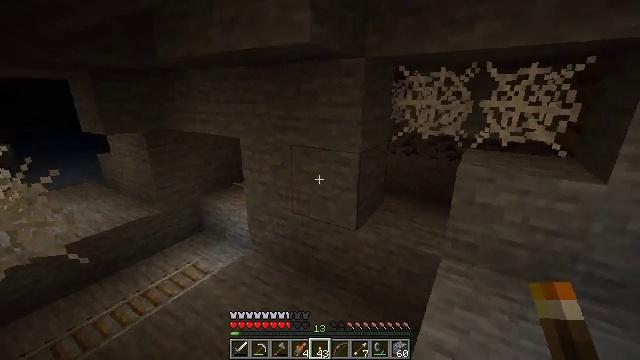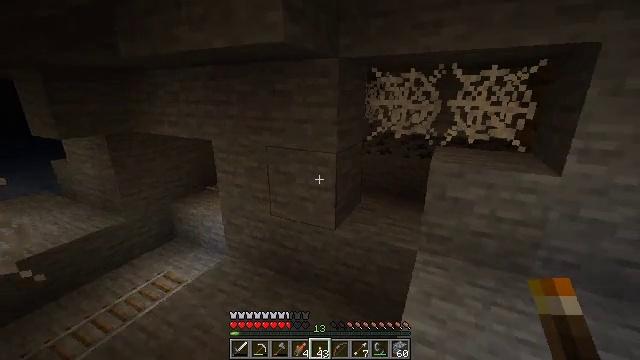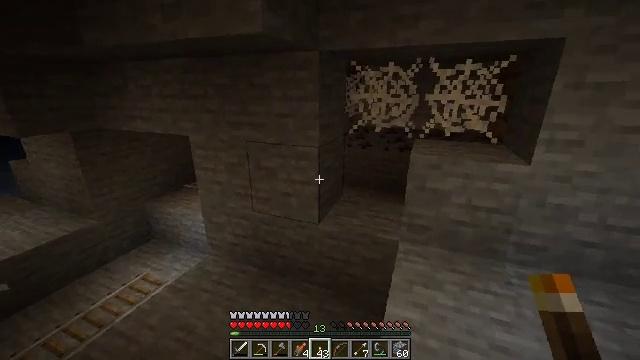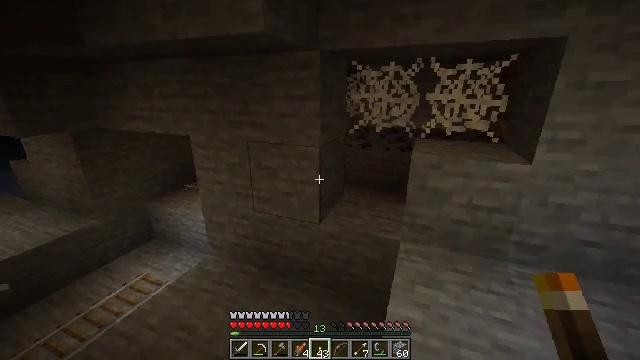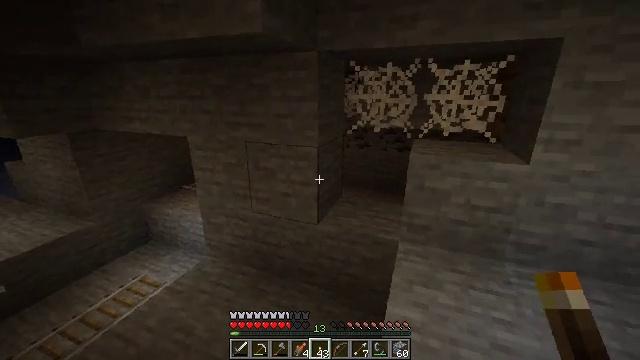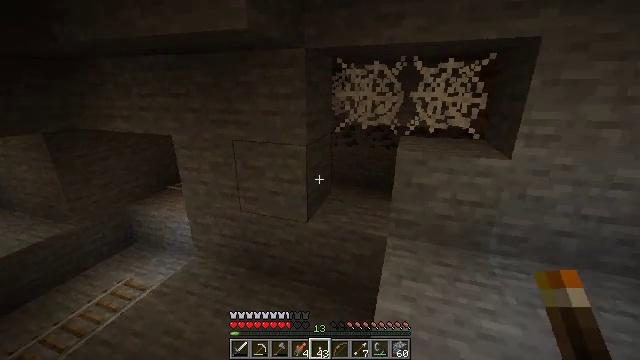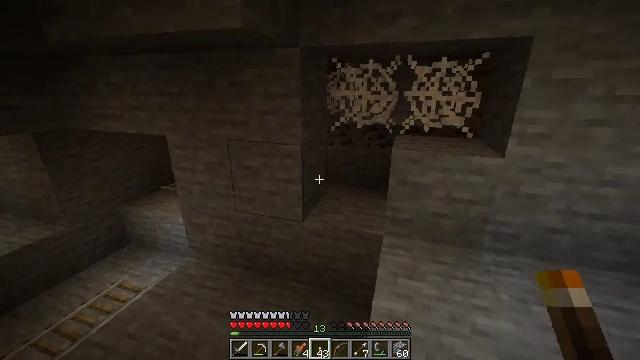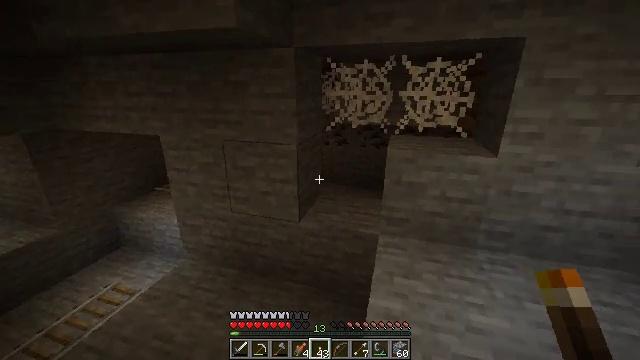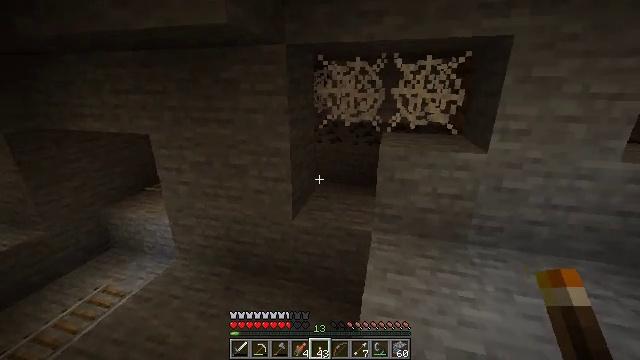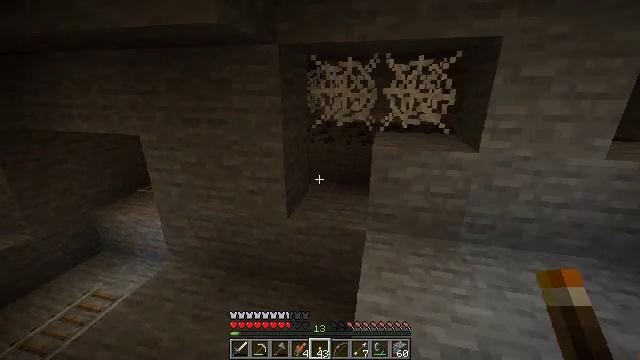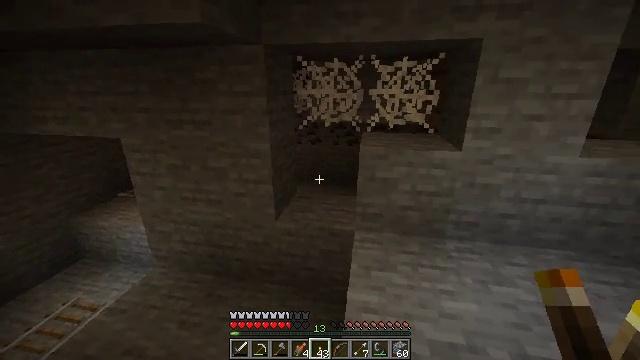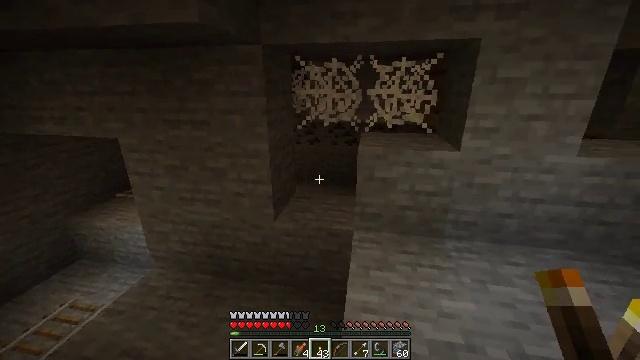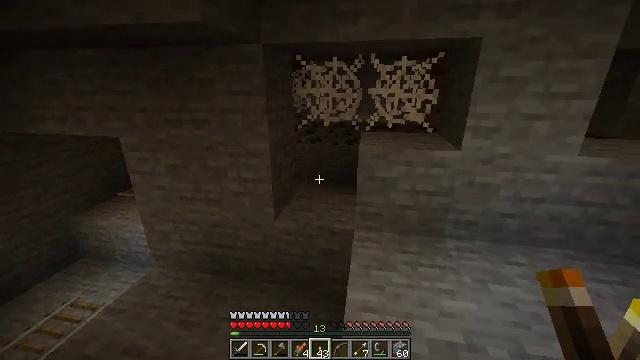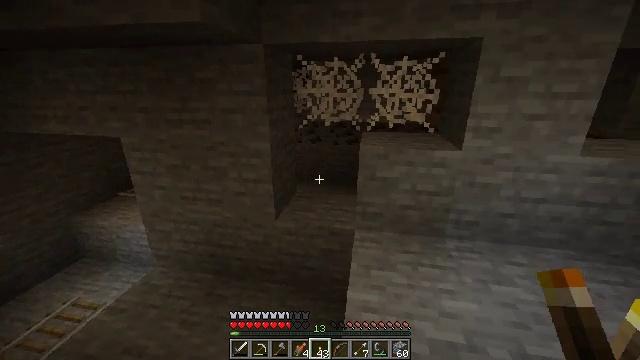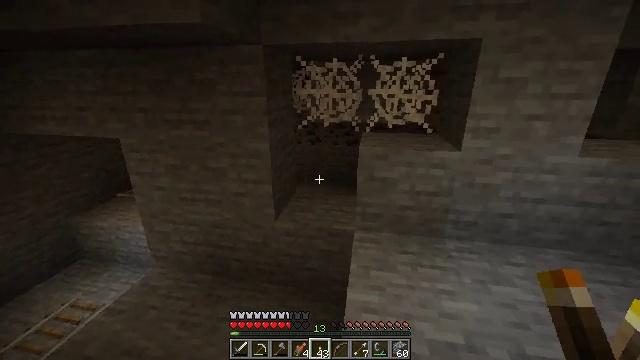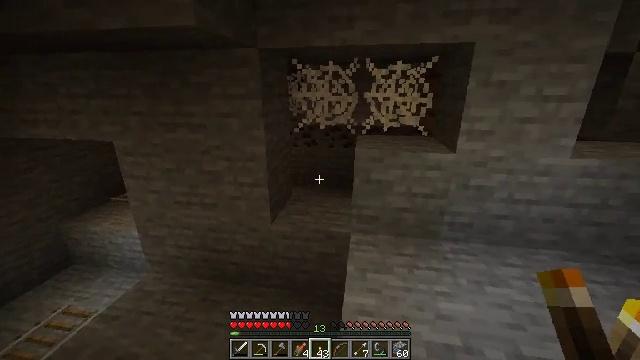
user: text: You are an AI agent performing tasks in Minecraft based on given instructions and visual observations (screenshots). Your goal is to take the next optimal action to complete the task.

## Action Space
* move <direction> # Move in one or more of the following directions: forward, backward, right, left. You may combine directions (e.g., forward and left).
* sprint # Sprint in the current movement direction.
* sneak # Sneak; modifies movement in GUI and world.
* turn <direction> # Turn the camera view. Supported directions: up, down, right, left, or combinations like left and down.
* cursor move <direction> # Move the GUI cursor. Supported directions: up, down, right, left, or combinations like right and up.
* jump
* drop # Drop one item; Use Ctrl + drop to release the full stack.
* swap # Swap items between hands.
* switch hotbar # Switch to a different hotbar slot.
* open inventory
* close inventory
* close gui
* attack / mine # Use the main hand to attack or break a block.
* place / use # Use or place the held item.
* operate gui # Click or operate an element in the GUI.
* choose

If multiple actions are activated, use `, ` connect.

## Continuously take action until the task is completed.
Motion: motion action
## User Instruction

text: Gather cobweb from abandoned mineshafts.
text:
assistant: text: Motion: turn right
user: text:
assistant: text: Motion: turn right and down
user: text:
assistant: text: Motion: no_op
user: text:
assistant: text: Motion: no_op
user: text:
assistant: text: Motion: turn right
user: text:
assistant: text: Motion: turn right
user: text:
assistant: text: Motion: turn right
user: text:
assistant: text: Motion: turn right
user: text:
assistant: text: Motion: turn right
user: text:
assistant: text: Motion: turn right
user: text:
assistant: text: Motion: no_op
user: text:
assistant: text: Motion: no_op
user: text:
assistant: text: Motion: no_op
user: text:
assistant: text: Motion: no_op
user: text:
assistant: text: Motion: no_op
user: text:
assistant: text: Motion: no_op
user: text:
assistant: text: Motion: switch to hotbar 1
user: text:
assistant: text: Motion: switch to hotbar 1
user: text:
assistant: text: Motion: switch to hotbar 1
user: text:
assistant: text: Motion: turn right and up
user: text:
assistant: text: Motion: turn right and up
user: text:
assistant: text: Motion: turn right and up
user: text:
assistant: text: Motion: turn right and up
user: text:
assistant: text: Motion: move forward, turn up
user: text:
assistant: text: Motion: move forward, turn up
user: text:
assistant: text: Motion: move forward
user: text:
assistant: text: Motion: move forward
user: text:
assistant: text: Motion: move forward
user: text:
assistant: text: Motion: move forward, attack / mine
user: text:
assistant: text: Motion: move forward, attack / mine